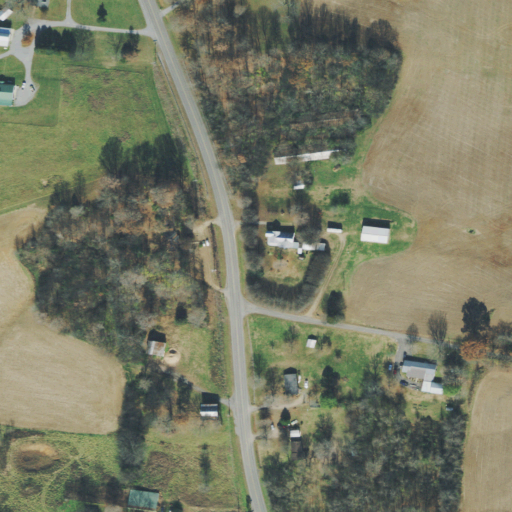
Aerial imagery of mountain in Tennessee named Covington Hill containing pasture, cultivated crops, deciduous forest, low intensity development, open development, mixed forest, and medium intensity development